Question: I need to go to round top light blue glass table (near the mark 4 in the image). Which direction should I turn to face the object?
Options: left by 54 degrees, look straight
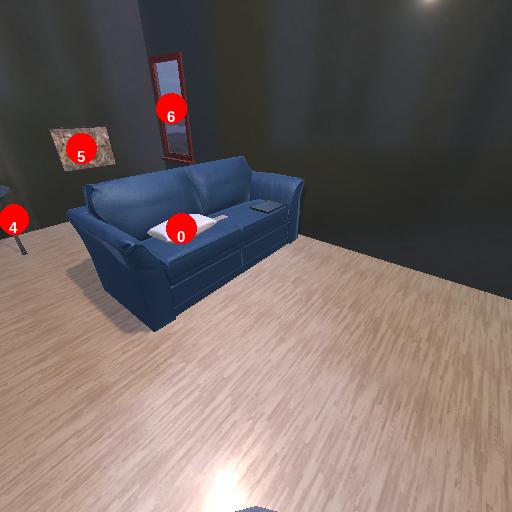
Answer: left by 54 degrees